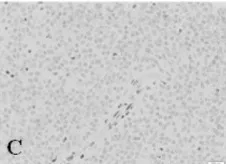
Second patient. Immunohistochemistry. (C) INI1 stain, 400x. There is no nuclear staining in the tumor cells. A positive control is provided by the endothelial cells in the vessel at the center, and in other scattered glial and inflammatory cells.
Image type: pathology (immunostaining)